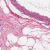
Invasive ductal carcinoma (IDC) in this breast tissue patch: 0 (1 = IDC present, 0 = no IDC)